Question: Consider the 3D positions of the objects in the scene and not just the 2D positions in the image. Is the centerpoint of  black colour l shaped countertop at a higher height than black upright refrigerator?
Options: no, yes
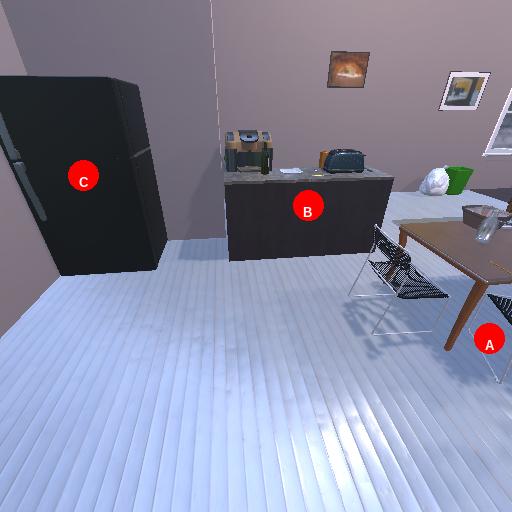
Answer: no